Current action and preconditions to check: trajectory_clear

Your task: For each precondition in the list above, predict whether it will hold at this action.

Consider the current scene as observed from the mobile robot's camera, and analyze the predicted future states of all dynamic agents (e.g., people, animals, vehicles, or any moving entities) within the NEXT SECOND.

IMPORTANT: Only answer "very likely" if you are absolutely certain—based on strong, clear evidence—that a dynamic agent will violate the precondition in the predicted future state. Do NOT answer "very likely" for unlikely, ambiguous, or low-probability risks.

Ask yourself for each precondition: Is there a high probability, with clear and convincing evidence, that the predicted future states of any dynamic agent will interfere with the predicted future state of the currently executing action within the NEXT SECOND, causing that precondition to fail?

Assess the risk level based on these predictions. Use "likely" or "very likely" if motions create a clear risk of interference.

Use "neutral" or "improbable" if agents are nearby but their predicted paths are clearly diverging or non-conflicting.

Failure Risk Categories: "very improbable", "improbable", "neutral", "likely", "very likely"

Answer Format: Output ONLY the probability_of_failure value from these categories: "very improbable", "improbable", "neutral", "likely", "very likely"

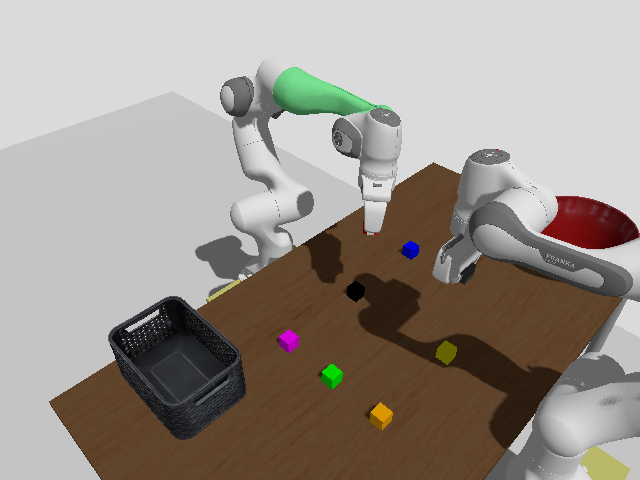

Answer: improbable